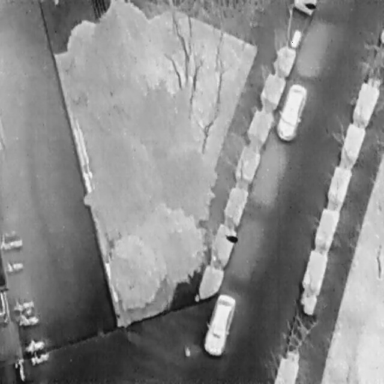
There are nine objects shown in the infrared image, including two Cars, and seven Bicycles.